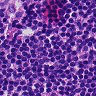
Metastatic tissue present: no